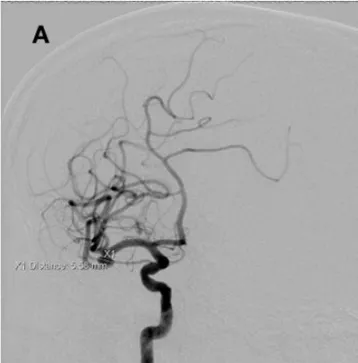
DSA before surgery showing an aneurysm on the MCA bifurcation, 5.4 x 4 mm in size (A,B).
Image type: radiology (x_ray)